Question: I am working with <URL> on windows 7 machine. I have a simple python v2.7 script that retrieves the Outlook calendar events from the exchange server. The script is provided below:
:
'''
from pyexchange import Exchange2010Service, ExchangeNTLMAuthConnection
from datetime import datetime
import time
from pytz import timezone
def getEvents():
URL = u'https://xxxxx.de/EWS/Exchange.asmx'
USERNAME = u'MS.LOCAL\xxxxx'
PASSWORD = u"xxxxxx"
connection = ExchangeNTLMAuthConnection(url=URL,
username=USERNAME,
password=PASSWORD)
service = Exchange2010Service(connection)
timestamp = datetime.now()
print timestamp.strftime('%Y, %m, %d, %H, %M, %S')
print time.timezone
eventsList = service.calendar().list_events(
start=timezone("Europe/Amsterdam").localize(datetime(2015, 1, 19, 0, 0, 0)),
end=timezone("Europe/Amsterdam").localize(datetime(2015, 1, 19, 23, 59, 59)),
details=True
)
for event in eventsList.events:
print "{start} {stop} - {subject} - {room}".format(
start=event.start,
stop=event.end,
subject=event.subject,
room=event.location
)
getEvents()
'''
:
The timestamp of the events doesn't match the timestamp of the events in Outlook. I created the events manually using the Outlook as well as using a <URL> script.
For eg: If I create an event from '11:00 AM - 11:30 AM' in Outlook, then the above script will return the timestamp of that event as '10:00 AM - 10:30 AM'. The time is one hour less/back.
If I check my time.timezone it returns 'W. Europe Standard Time'. I have specified my timezone in the script too ie. 'Europe/Amsterdam'. But still the problem persists. Also I checked the timezone settings in Outlook. Shown below:

I logged into the Exchange server and it is also in the same timezone as my client machine.
Any suggestion regarding why the time is not correct for the events? Is this a bug in pyExchange? I would really appreciate it, if some one can test this and report back here, just to be sure that its not only me who is facing this issue.
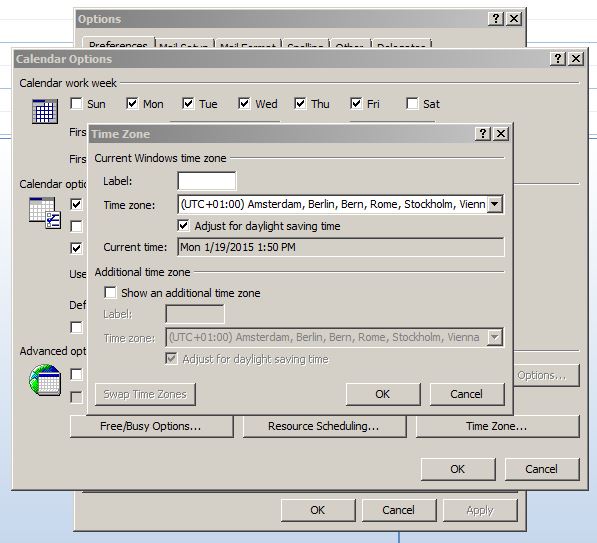
Answer: I looked and it's probably not a bug in pyexchange, but how you're handling timezones. No shame, they're sadly extremely confusing in Python.
First, the package is returning event dates in UTC and not your local time. You're seeing an hour off the expected time because your timezone is +1 UTC. Here's an event I pulled from my calendar using your script (this is start/end/name/room):
'''
2015-01-19 20:00:00+00:00 2015-01-19 21:00:00+00:00 - Lunch - Cafe
'''
Note the +00:00 - that means it's in UTC. Noon here in California is 20:00 UTC.
Here's some doc from the pytz folk on <URL>
PyExchange tries to have your back and will convert localtime to UTC, but it always returns UTC. That's on purpose because see the previous link.
Now, to answer your question on getting this to work. First, convert your local time to UTC using these handy tips:
1. Use datetime.now(pytz.utc) to get the current datetime
2. Don't use datetime(..., tzinfo=timezone) to create a timezone aware datetime object, it's broken. Instead, create the datetime object and call timezone.localize on it.
For you, that means you have to do ugly stuff like:
'''
start = timezone("Europe/Amsterdam").localize(datetime(2015, 1, 19, 0, 0, 0))
start = start.astimezone(pytz.utc)
'''
Then, when you want to display UTC dates as your own time, do:
'''
event.start.astimezone(timezone("Europe/Amsterdam"))
'''
When I do that, I see this output from your script:
'''
2015-01-19 21:00:00+01:00 2015-01-19 22:00:00+01:00 - Lunch - Cafe
'''
which I would expect. Noon my time is 9pm your time.
<URL> Take a look and see if it fixes your problem. If not, I'm happy to look again!